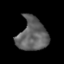
Tissue: lung
Cell type: Epithelial cells
Senescence score: 0.2296
Nuclear area (px): 936
Mean DAPI intensity: 97.854